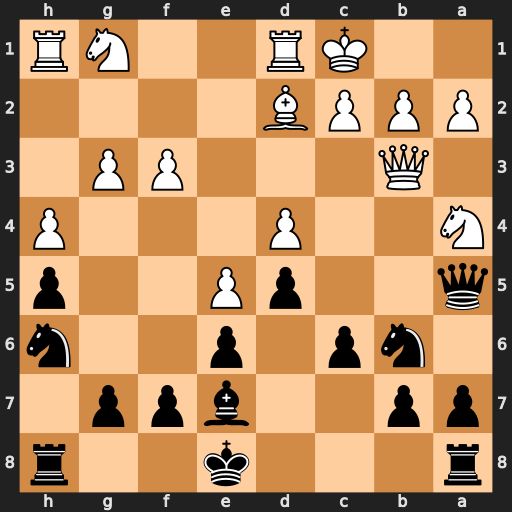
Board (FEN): r3k2r/pp2bpp1/1np1p2n/q2pP2p/N2P3P/1Q3PP1/PPPB4/2KR2NR
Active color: b
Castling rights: kq
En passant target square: -
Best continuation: Qxa4 Qxa4 Nxa4